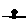
Label: tree